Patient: sex M, age 79
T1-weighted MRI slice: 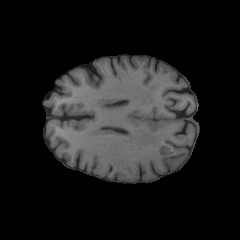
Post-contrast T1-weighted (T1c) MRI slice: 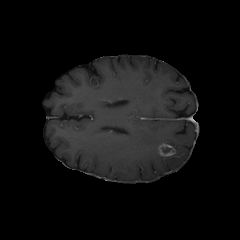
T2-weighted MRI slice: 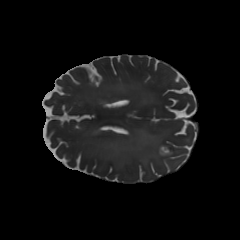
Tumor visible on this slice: yes
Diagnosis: Glioblastoma, IDH-wildtype
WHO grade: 4